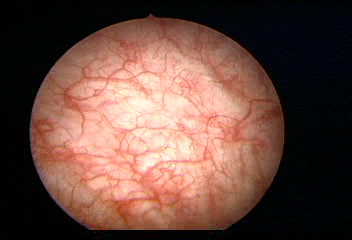
Modality: WLC
Class: Normal mucosa
Bladder cancer association: No